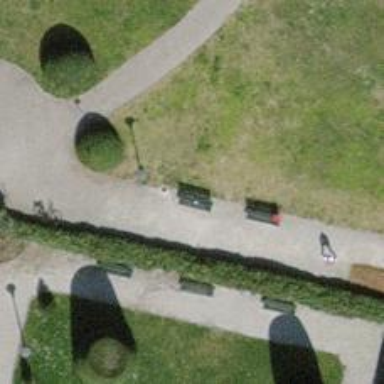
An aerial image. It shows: Bench.